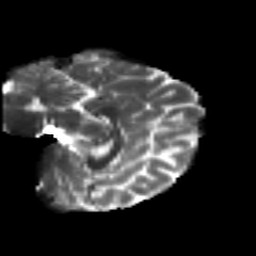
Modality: T2w
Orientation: sagittal
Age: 18
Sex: female
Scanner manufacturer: siemens
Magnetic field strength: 3 T
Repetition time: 8.8 s
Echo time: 0.085 s